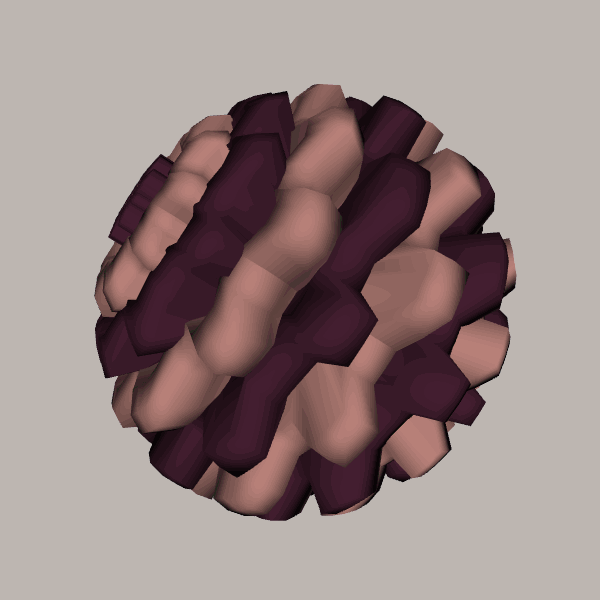
Background: light